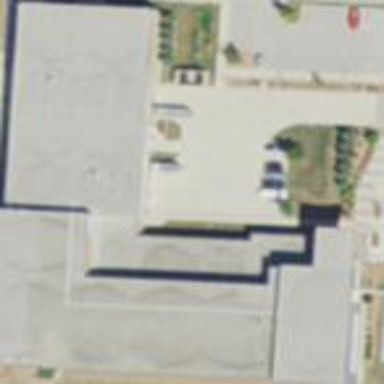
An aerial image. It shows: College building.